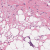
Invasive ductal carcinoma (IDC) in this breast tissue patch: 0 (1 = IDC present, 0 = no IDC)